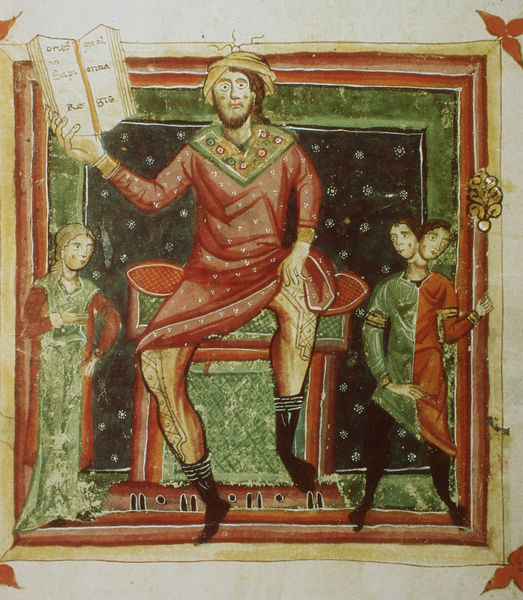
Titel: Liber astrologiae, Merkus in seinen Häusern
Künstler: Georgius Fendulus
Standort: Paris
Institution: Bibliothèque Nationale.
Schlagwörter: blau, blätter, fuß, himmel, kopf, mann, umhang, weiß, gelb, grün, mädchen, sitzen, bewegung, blumen, bunt, finger, frau, geste, hut, kleid, köpfe, mitte, ohrring, orange, schwarz, stuhl, blick, dame, rot, haube, muster, ornament, tanz, bart, blond, hose, mütze, richter, architektur, augen, bibel, bärtig, diener, dienerin, falten, halten, kragen, rahmen, stehen, steine, vollbart, herr, vorhang, boden, gewand, gold, haare, mantel, reich, sessel, sitzend, adel, kind, blatt, england, frontal, hübsch, krone, locken, kinder, beine, herrschaft, kopfbedeckung, bein, füße, schrift, wangen, papier, sitz, fußboden, schuhe, backen, grafik, linien, hof, rand, kissen, könig, thron, weib, kopftuch, muskeln, streng, brauen, pupillen, lesen, socke, socken, knie, waden, bögen, gemustert, strümpfe, truhe, moses, buch, orientalisch, stern, groß, kniee, jungfrau, sternbild, sterne, doppeldeutig, titel, seite, illustration, zeitung, stiefel, herrscher, schuh, buchdruck, ecken, seiten, geblümt, chwarz, jesus, toga, mittelalter, mönch, könige, schreiber, gerafft, lilien, block, ornamentik, turban, miniatur, hofdame, sitzkissen, quadrat, verzierungen, englisch, handschrift, zweifarbig, herscher, sultan, monster, gewickelt, sitzmotiv, lakaien, riesig, betonung, borten, rotes gewand, biebel, papyrus, buchillustration, buchmalerei, doppelkopf, zweiköpfig, zwilling, krakelee, zwillinge, evangelist, giotto, evangeliar, weisheit, blättter, zwei köpfe, doppelköpfig, riese, matthäus, tattoo, rahmensprengend, gesetz, goldgelb, raffen, bildfeld, kopfhaube, feinheit, tatoo, sapientia, januskopf, wickeltuch, janus, buchausschnitt, eckblätter, tattou, bloch, blümschen, dopelköpfe, eichblatt, evangleliar, fußbemahlung, ianusköpfig, mittelalter miniatur, nebenfiguren, ocker beige, rahmensprend, schuhes, siamesische ziwillinge, tatu, thätuwierung, tätowiert, gerafftes gewand, autorenbild, taatoo, zweiköüfig